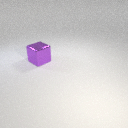
large purple metal cube